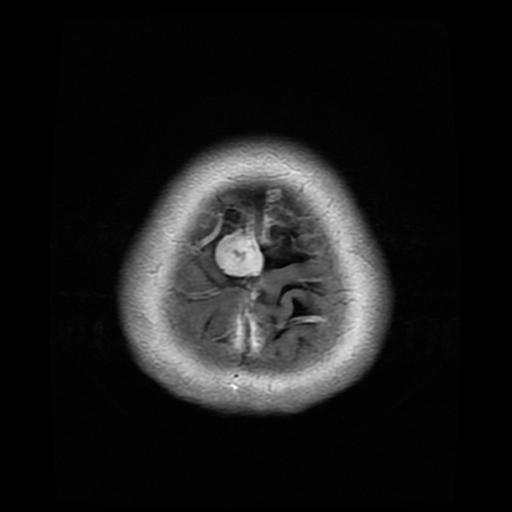
Label: meningioma